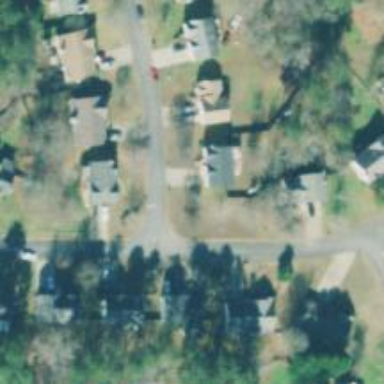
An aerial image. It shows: Residential road.